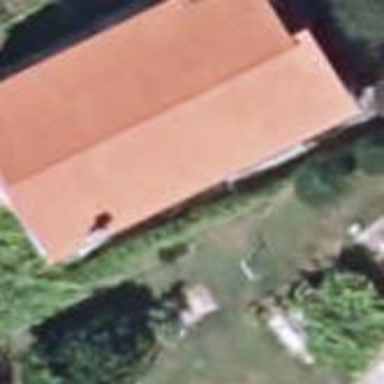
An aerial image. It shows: Simple house.